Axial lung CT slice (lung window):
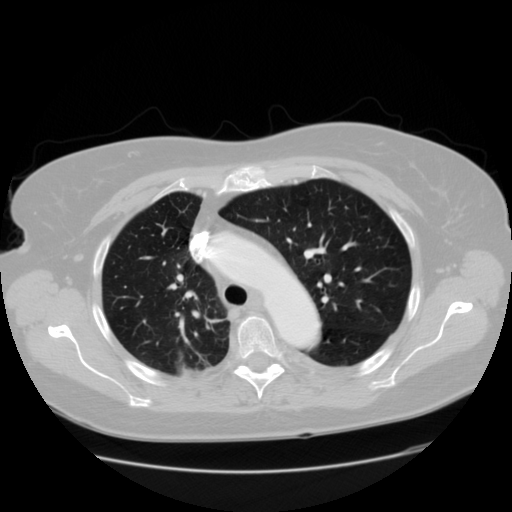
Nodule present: no